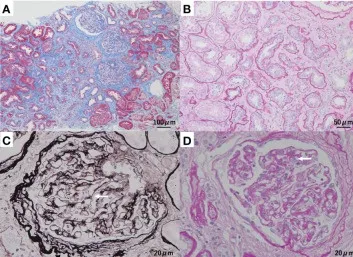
Kidney biopsy and surgical specimen. (A, B) Tubulointerstitial fibrosis and tubular atrophy are observed in approximately 70% of the cortical area. (A) Masson trichrome staining.
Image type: pathology (masson_trichrome)